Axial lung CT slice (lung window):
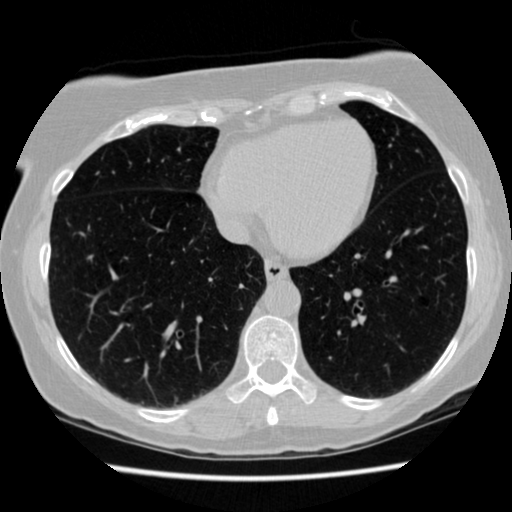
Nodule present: no